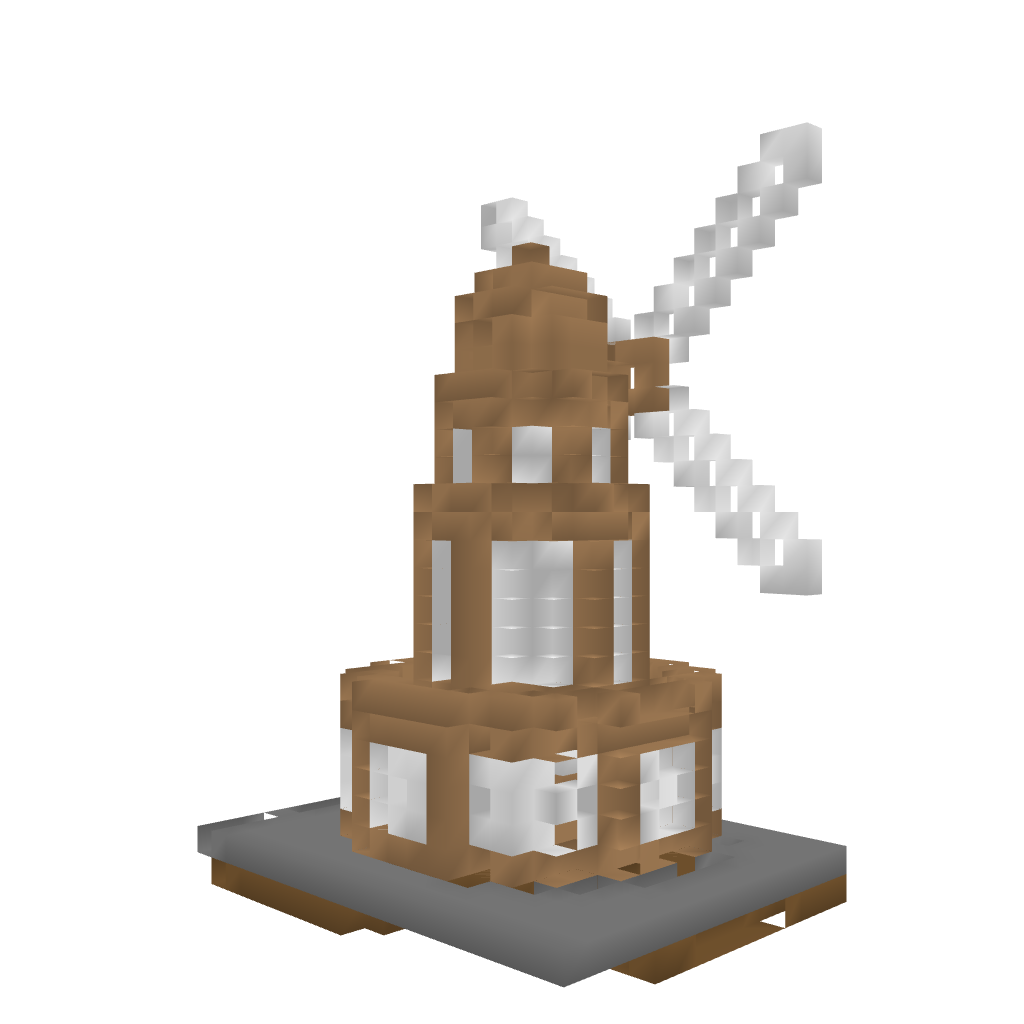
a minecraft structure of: Windmill high quality